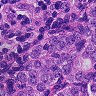
Metastatic tissue present: yes